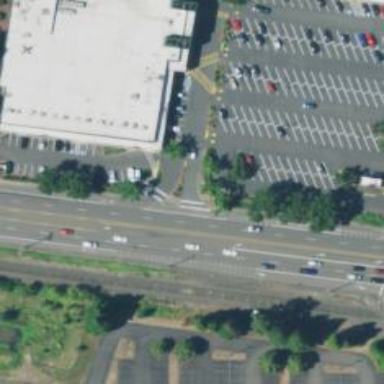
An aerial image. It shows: Marked uncontrolled road crossing.